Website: apple
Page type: customer-info-address
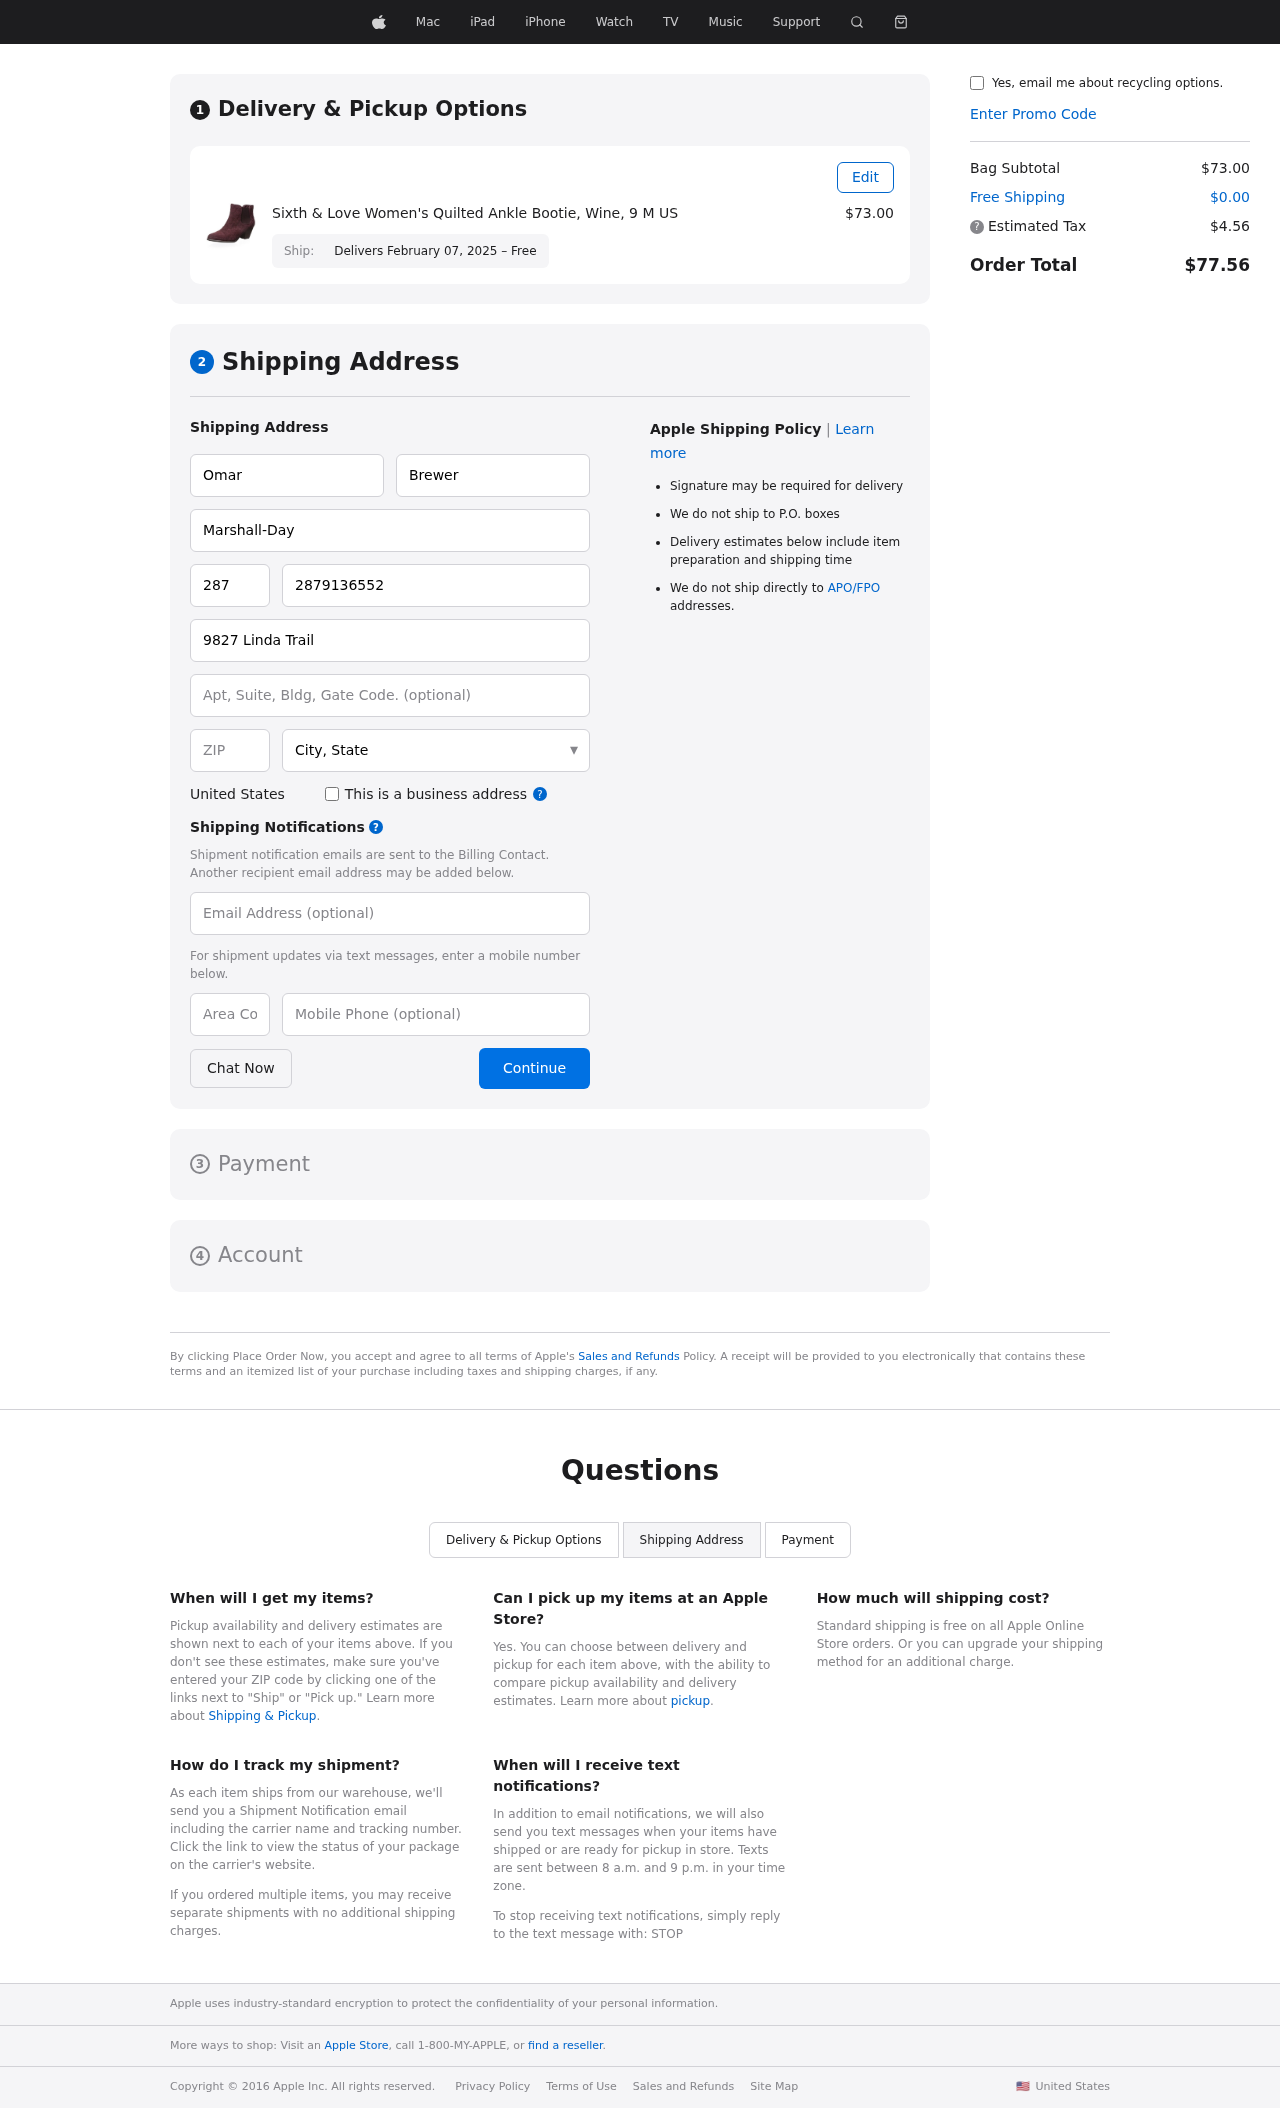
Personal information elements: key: PII_CITY_STATE
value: Samuelborough, VT
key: PII_COMPANY
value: Marshall-Day
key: PII_COUNTRY
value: United States
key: PII_EMAIL
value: obrewer@hotmail.com
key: PII_FIRSTNAME
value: Omar
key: PII_LASTNAME
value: Brewer
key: PII_PHONE
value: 2879136552
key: PII_PHONE_AREA
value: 287
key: PII_POSTCODE
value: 79895
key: PII_STREET
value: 9827 Linda Trail
Product elements: key: PRODUCT1_NAME
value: Sixth & Love Women's Quilted Ankle Bootie, Wine, 9 M US
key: PRODUCT1_PRICE
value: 73
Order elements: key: ORDER_DELIVERY_DATE
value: Delivers February 07, 2025 – Free
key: ORDER_SUBTOTAL
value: $73.00
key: ORDER_SHIPPING_COST
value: $0.00
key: ORDER_TAX
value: $4.56
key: ORDER_TOTAL
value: $77.56